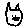
Label: cat